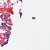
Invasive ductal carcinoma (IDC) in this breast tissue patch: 0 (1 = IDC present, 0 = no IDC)